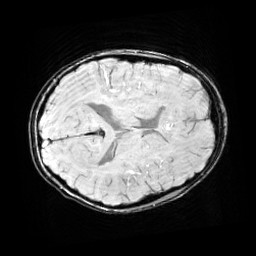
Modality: SWI
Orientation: axial
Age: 10
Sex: male
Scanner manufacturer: siemens
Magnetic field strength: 3 T
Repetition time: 0.027 s
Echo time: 0.02 s